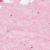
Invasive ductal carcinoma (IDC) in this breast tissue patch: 0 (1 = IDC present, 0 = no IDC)